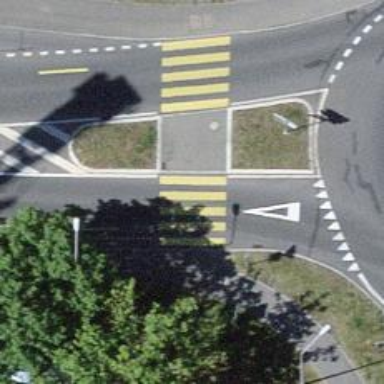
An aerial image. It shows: Secondary road with dedicated cycle lane.